Question: Check the integer spinner in the picture. Can someone tell me what widget it is?
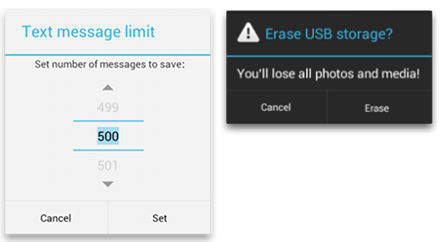
Answer: That would be a 'NumberPicker'.
Note that you can use 'uiautomatorviewer' to examine the UI of a running application and learn what widgets are used.